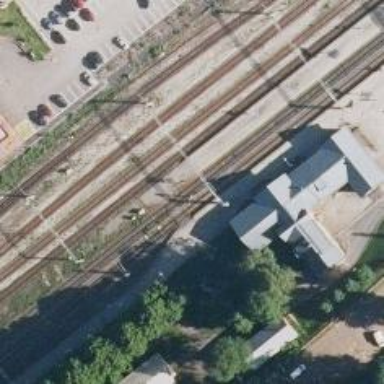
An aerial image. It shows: Railway with continuous electrified contact lines.